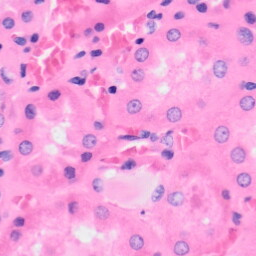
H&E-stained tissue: Kidney